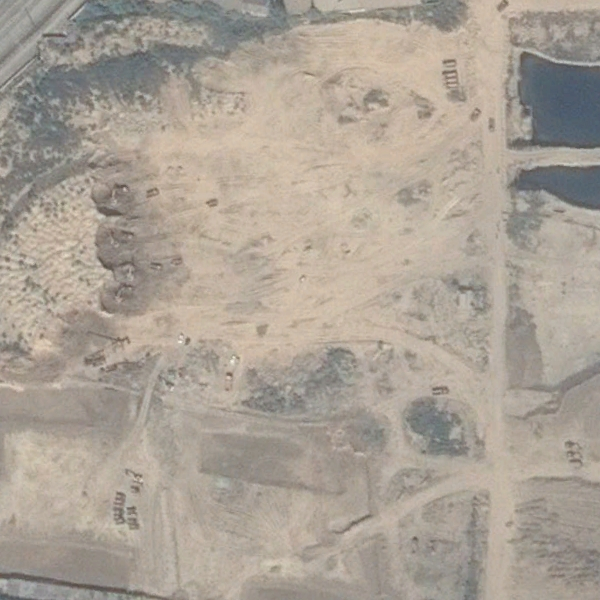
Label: BareLand